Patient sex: M
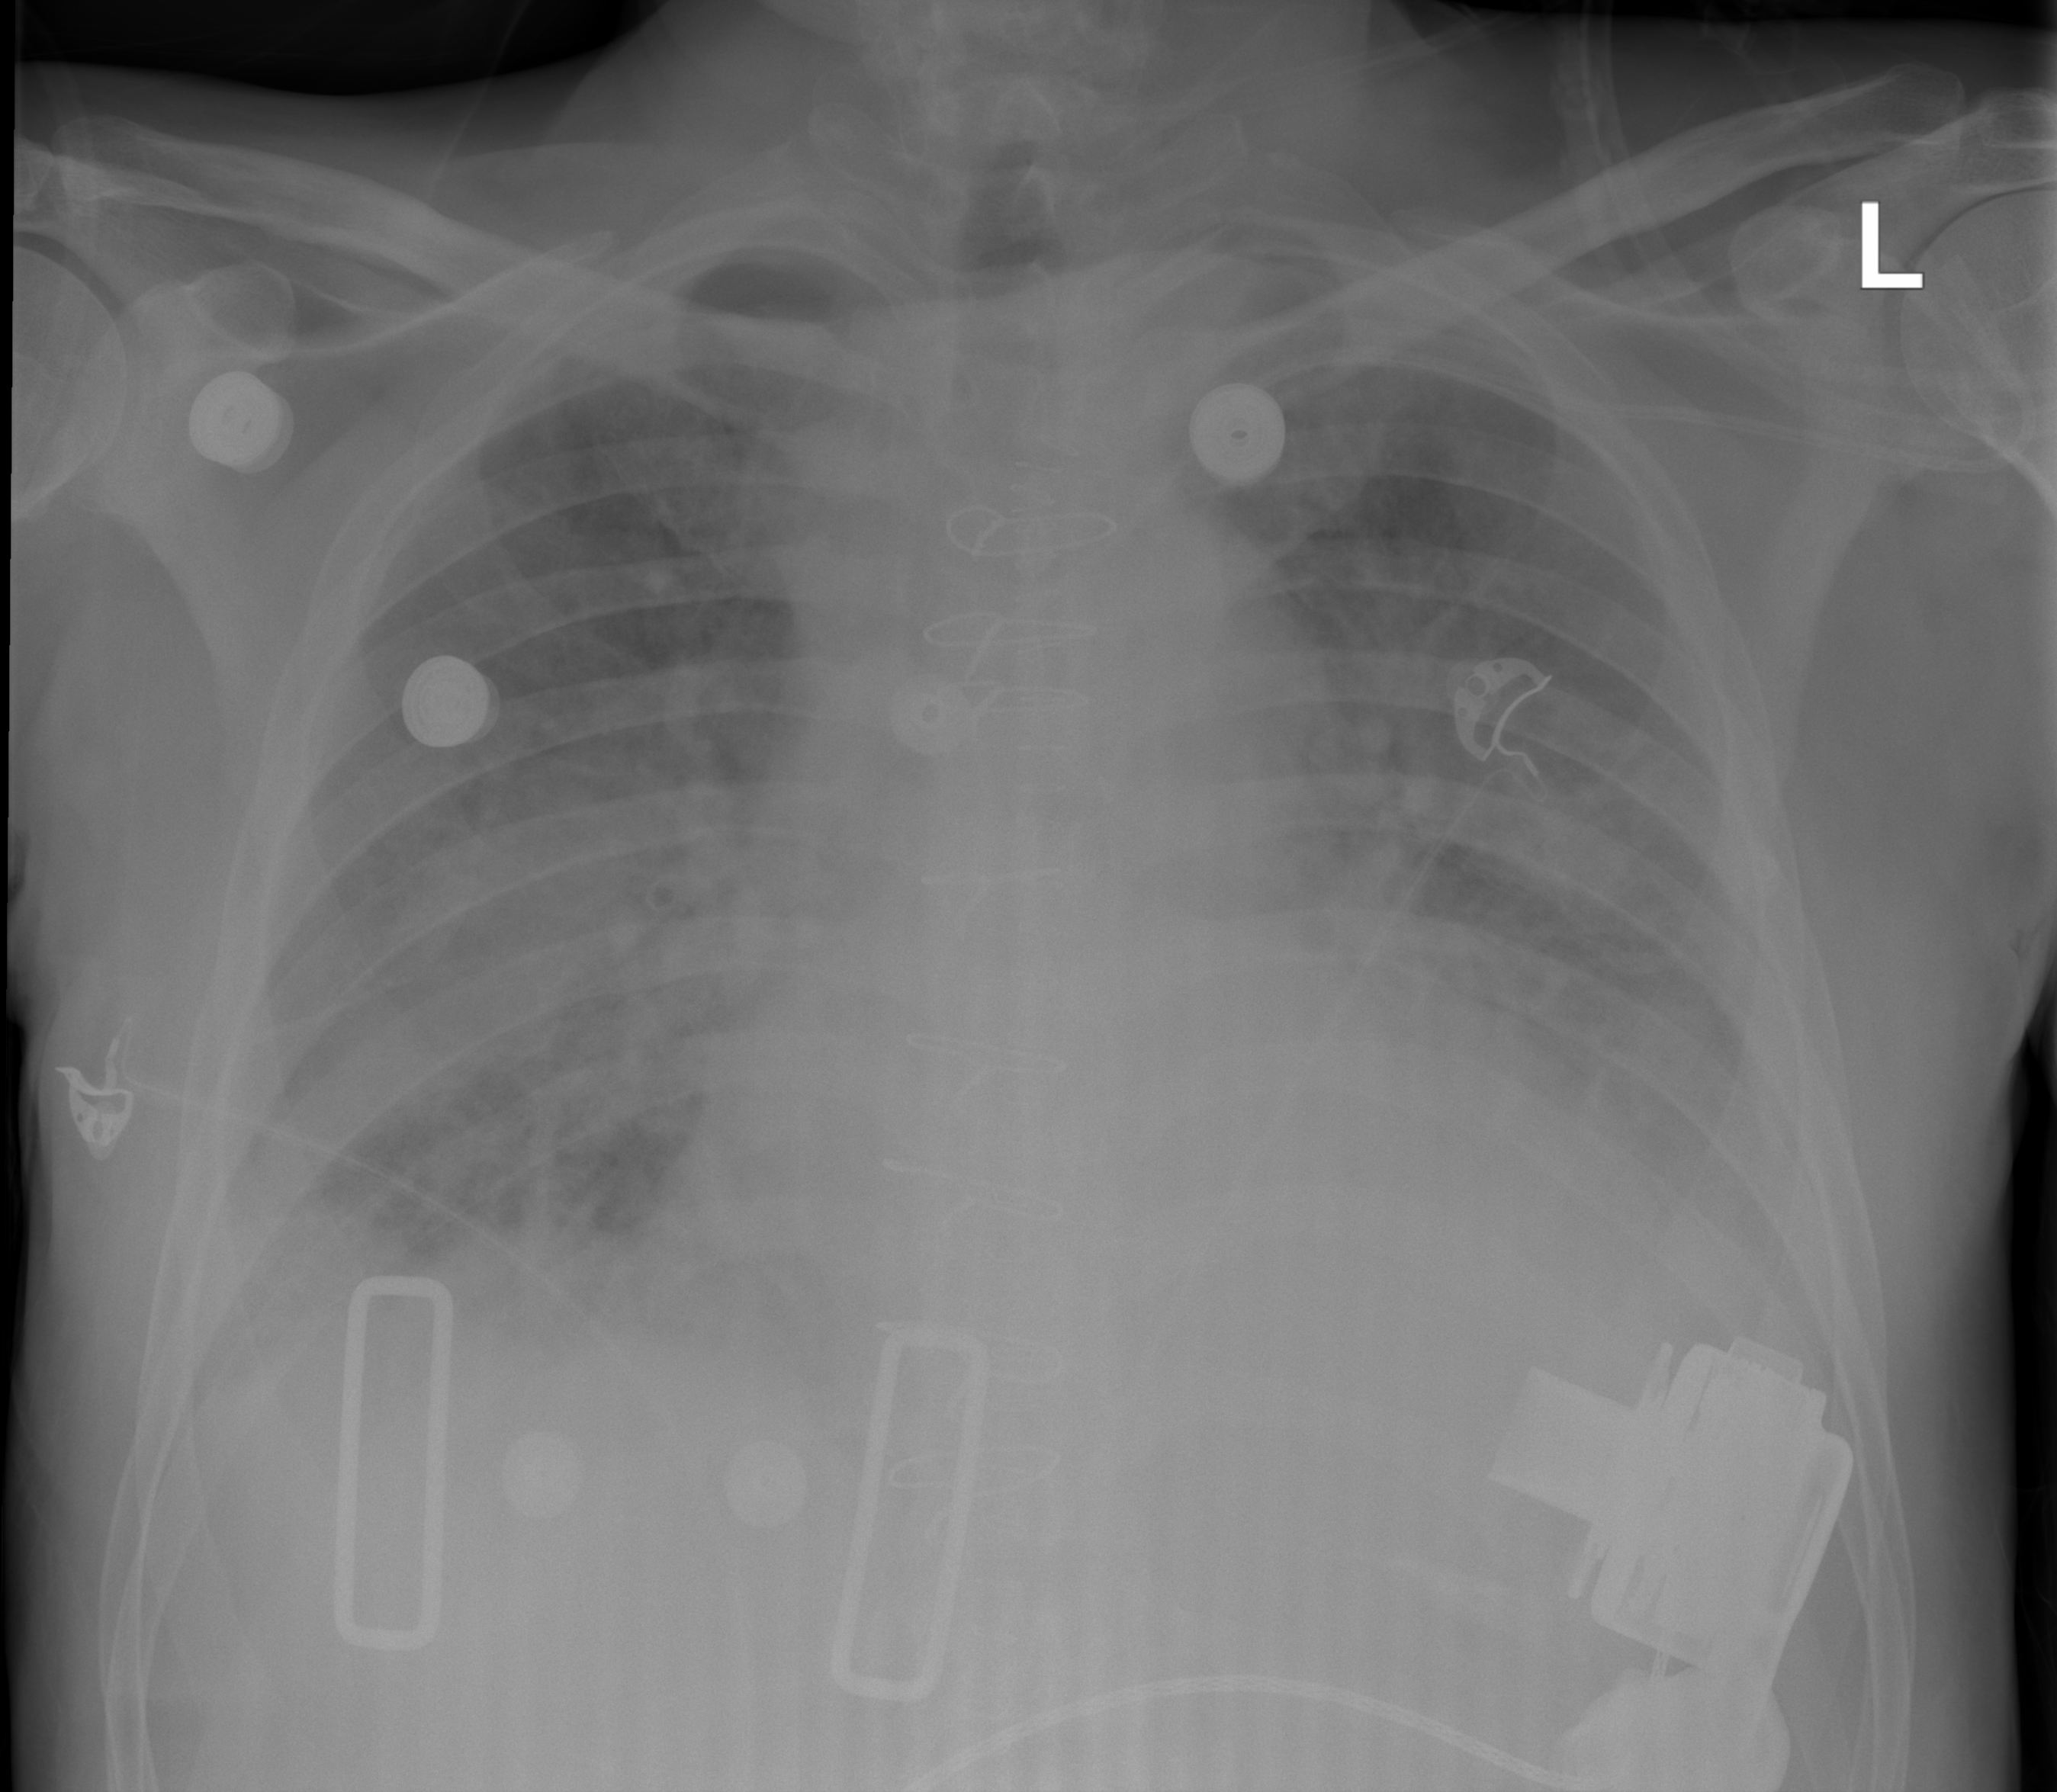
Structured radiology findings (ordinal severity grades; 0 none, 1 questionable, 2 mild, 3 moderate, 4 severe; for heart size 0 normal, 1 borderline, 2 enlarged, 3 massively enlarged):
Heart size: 2
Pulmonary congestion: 2
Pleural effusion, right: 2
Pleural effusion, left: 2
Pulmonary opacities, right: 2
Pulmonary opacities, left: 0
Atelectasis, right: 2
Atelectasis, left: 2